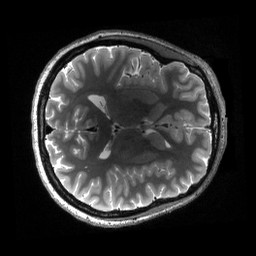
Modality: T2w
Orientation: axial
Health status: healthy
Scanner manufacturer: siemens
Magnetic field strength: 3 T
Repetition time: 3.2 s
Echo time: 0.563 s